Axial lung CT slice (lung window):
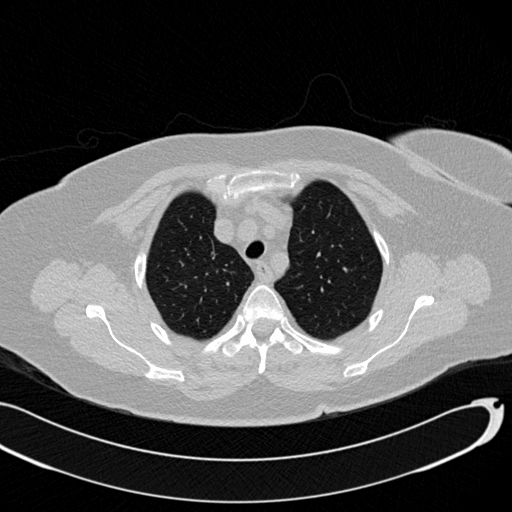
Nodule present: no